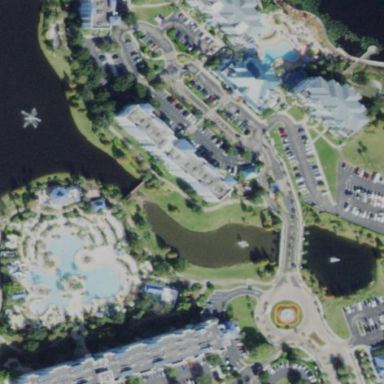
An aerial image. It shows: Hotel.